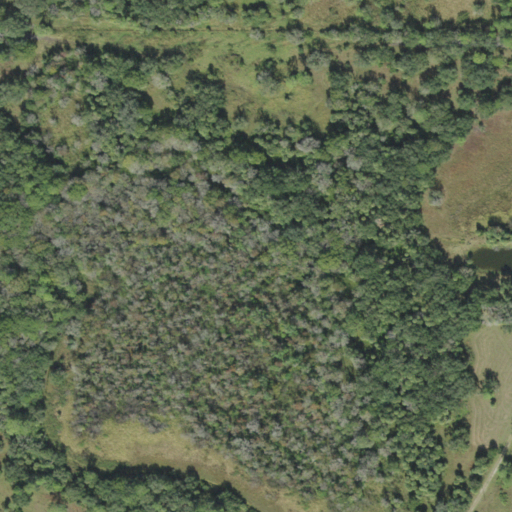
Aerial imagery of island in Florida named Clay Hole Hammock containing woody wetlands, evergreen forest, pasture, and herbaceous wetlands